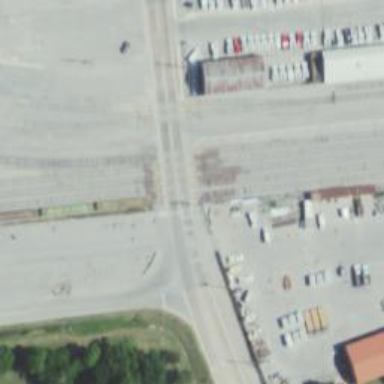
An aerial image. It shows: Level crossing along the railway.